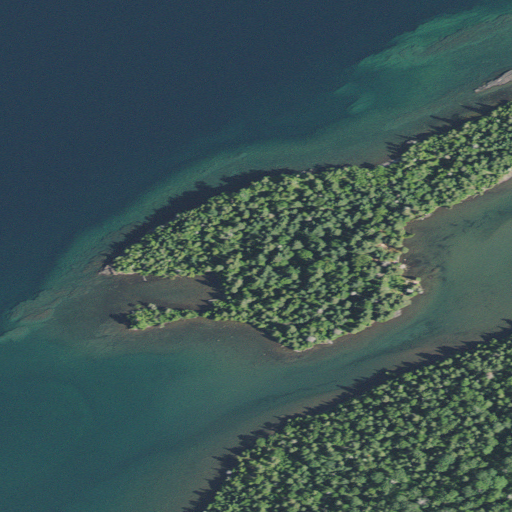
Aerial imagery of island in Michigan named Green Isle containing open water, woody wetlands, evergreen forest, herbaceous wetlands, and barren land